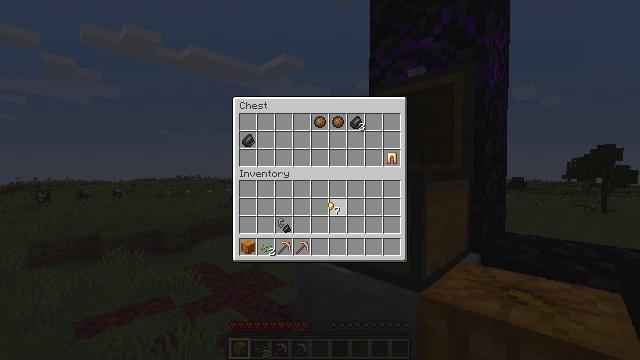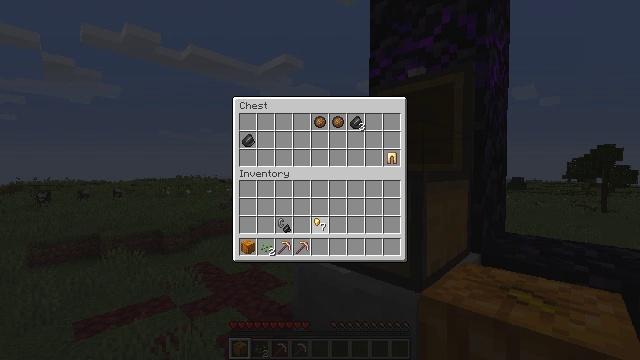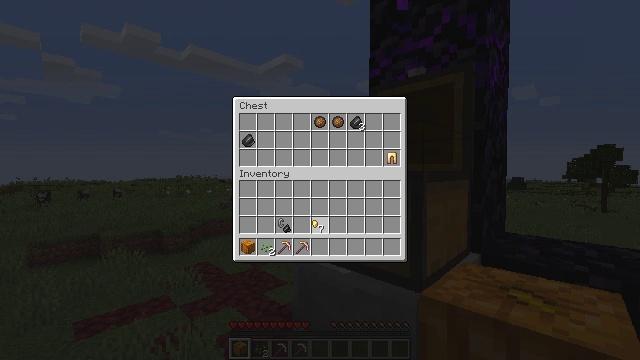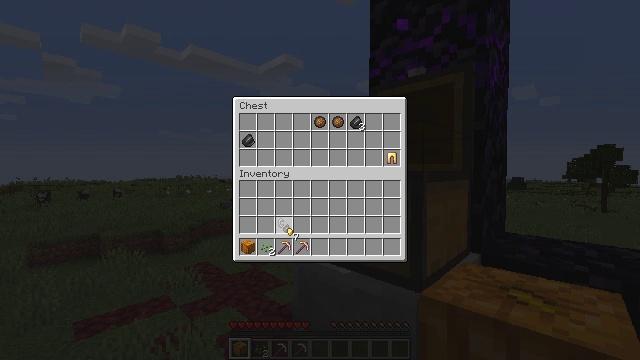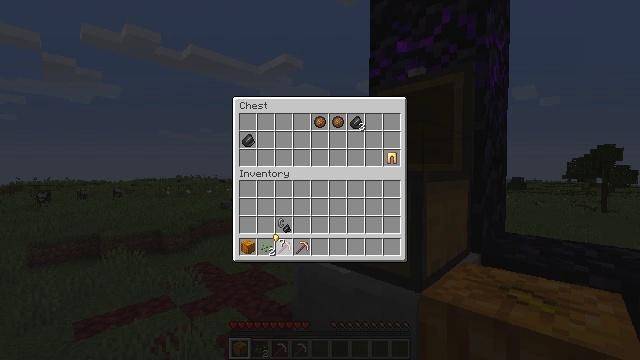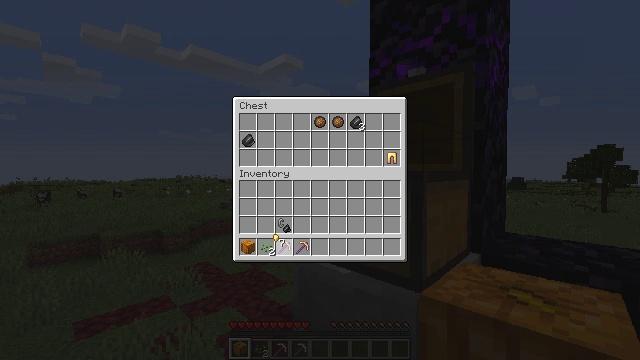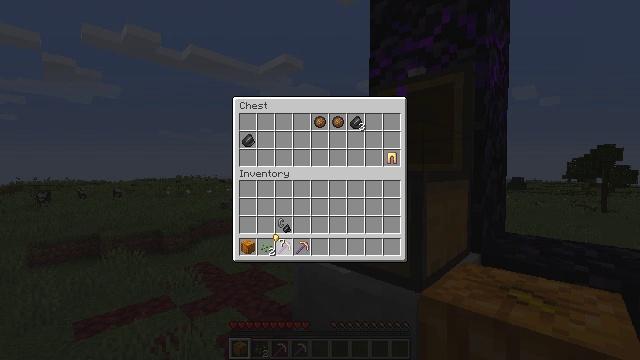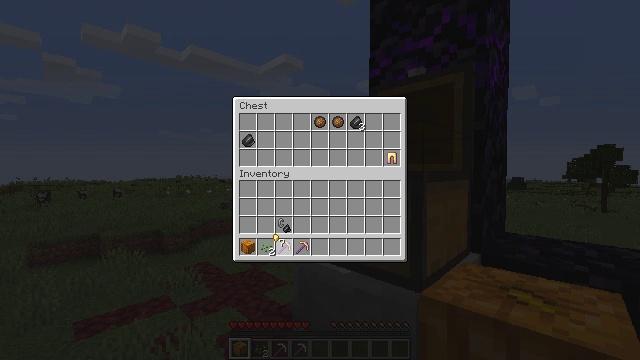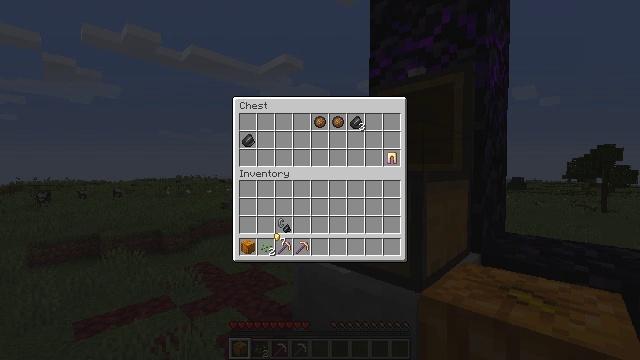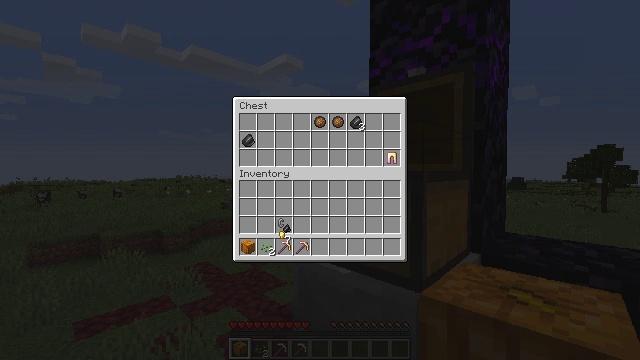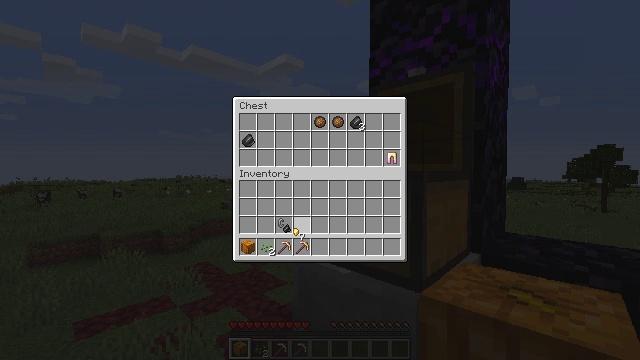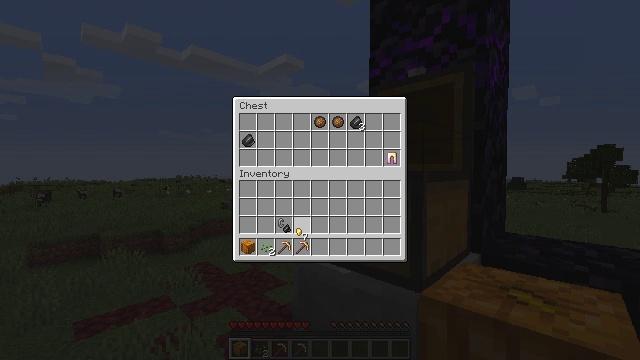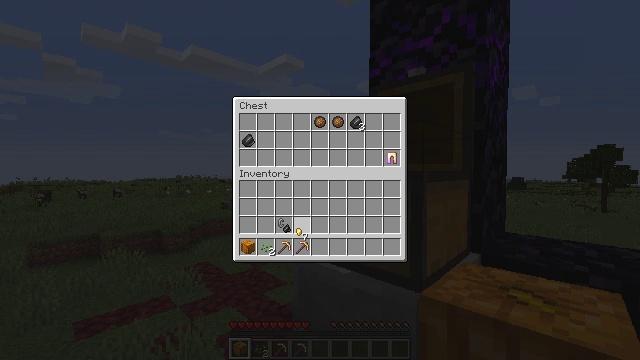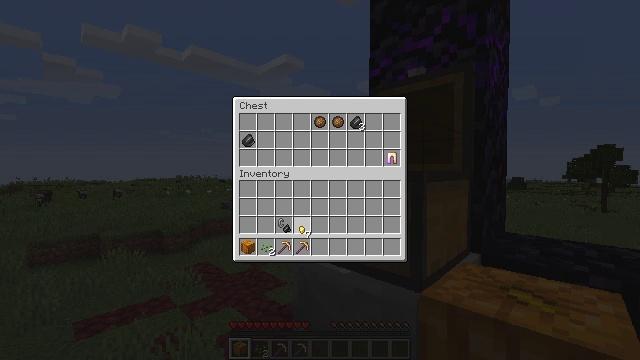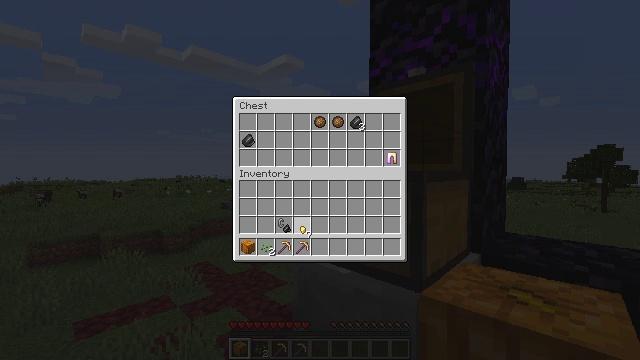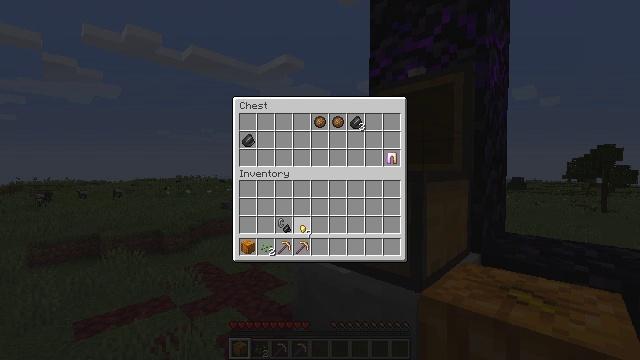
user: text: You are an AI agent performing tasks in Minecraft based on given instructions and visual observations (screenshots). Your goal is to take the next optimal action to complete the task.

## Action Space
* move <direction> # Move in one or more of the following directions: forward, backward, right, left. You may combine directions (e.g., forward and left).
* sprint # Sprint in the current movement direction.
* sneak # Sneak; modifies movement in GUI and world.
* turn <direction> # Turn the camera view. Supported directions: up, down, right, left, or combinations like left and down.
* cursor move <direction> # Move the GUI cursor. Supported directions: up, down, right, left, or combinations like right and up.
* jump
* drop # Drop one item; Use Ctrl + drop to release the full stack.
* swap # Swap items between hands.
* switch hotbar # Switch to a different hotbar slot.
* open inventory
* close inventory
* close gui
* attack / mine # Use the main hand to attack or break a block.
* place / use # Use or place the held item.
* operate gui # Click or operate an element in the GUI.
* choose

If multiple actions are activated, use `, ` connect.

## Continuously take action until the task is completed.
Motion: motion action
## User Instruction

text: Gather grass block for landscaping.
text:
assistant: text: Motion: turn left and down
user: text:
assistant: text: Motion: no_op
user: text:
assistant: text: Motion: turn left and down
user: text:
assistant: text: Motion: turn left
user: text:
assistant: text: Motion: no_op
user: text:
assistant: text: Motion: no_op
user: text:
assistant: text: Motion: no_op
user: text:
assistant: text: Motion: no_op
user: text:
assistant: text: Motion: no_op
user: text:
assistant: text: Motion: turn right
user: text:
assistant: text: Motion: no_op
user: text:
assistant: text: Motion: no_op
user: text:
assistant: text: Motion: no_op
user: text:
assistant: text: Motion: no_op
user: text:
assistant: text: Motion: no_op
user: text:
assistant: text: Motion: no_op
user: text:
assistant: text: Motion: attack / mine
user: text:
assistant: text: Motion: attack / mine
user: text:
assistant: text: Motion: attack / mine
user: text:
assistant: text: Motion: no_op
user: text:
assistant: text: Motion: turn left and up
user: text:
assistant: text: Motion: turn left and up
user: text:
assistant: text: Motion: turn left and up
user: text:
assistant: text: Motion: no_op
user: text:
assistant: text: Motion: no_op
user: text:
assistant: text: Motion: no_op
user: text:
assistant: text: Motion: no_op
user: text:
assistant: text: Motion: turn up
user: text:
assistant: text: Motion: no_op
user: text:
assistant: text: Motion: no_op